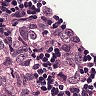
Metastatic tissue present: yes